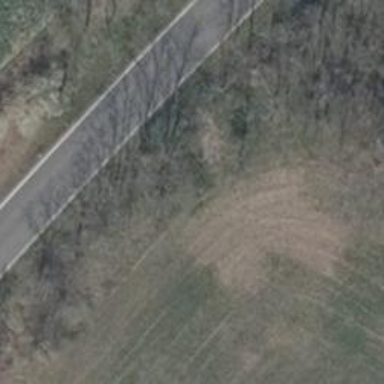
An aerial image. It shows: Avenue lined with trees.